Interaction volume radius: 10 \u00c5
Interaction volume height: 10 \u00c5
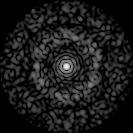
Disorder parameter: 0.834